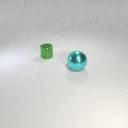
large cyan metal sphere in front of small green metal cylinder